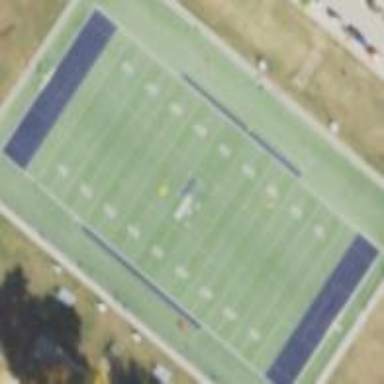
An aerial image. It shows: American football pitch for leisure and sport activities.